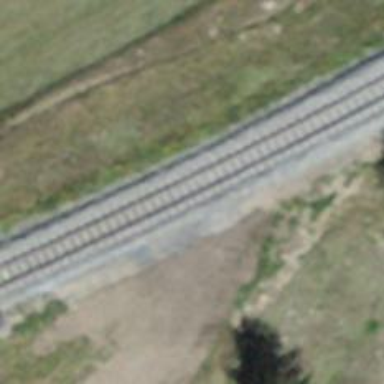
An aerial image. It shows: Narrow-gauge railway with single track. The railway is electrified with contact line.